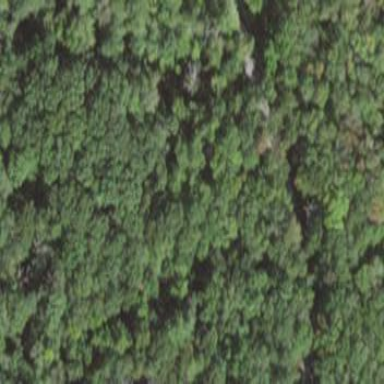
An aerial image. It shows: Nature reserve within woodland area.